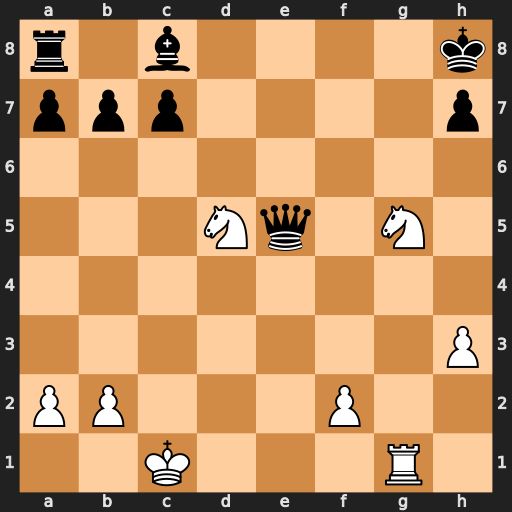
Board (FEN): r1b4k/ppp4p/8/3Nq1N1/8/7P/PP3P2/2K3R1
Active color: w
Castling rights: -
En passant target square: -
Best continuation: Nf7#